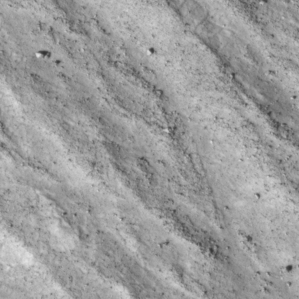
Label: non_frost